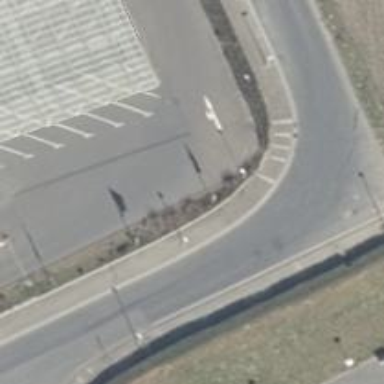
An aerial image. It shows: Asphalt parking aisle road.